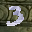
Label: 3